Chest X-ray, PA view. Patient: 32 years old, sex F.
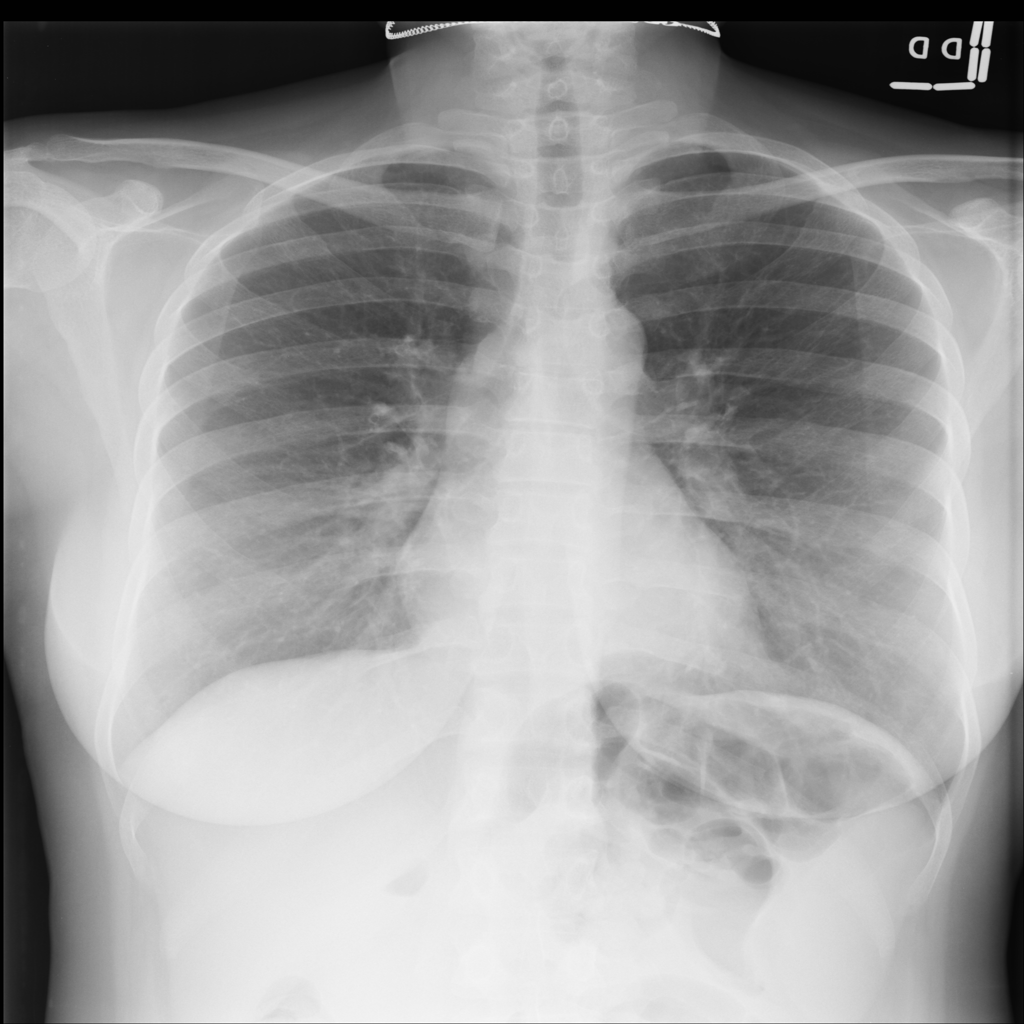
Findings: No Finding